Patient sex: F
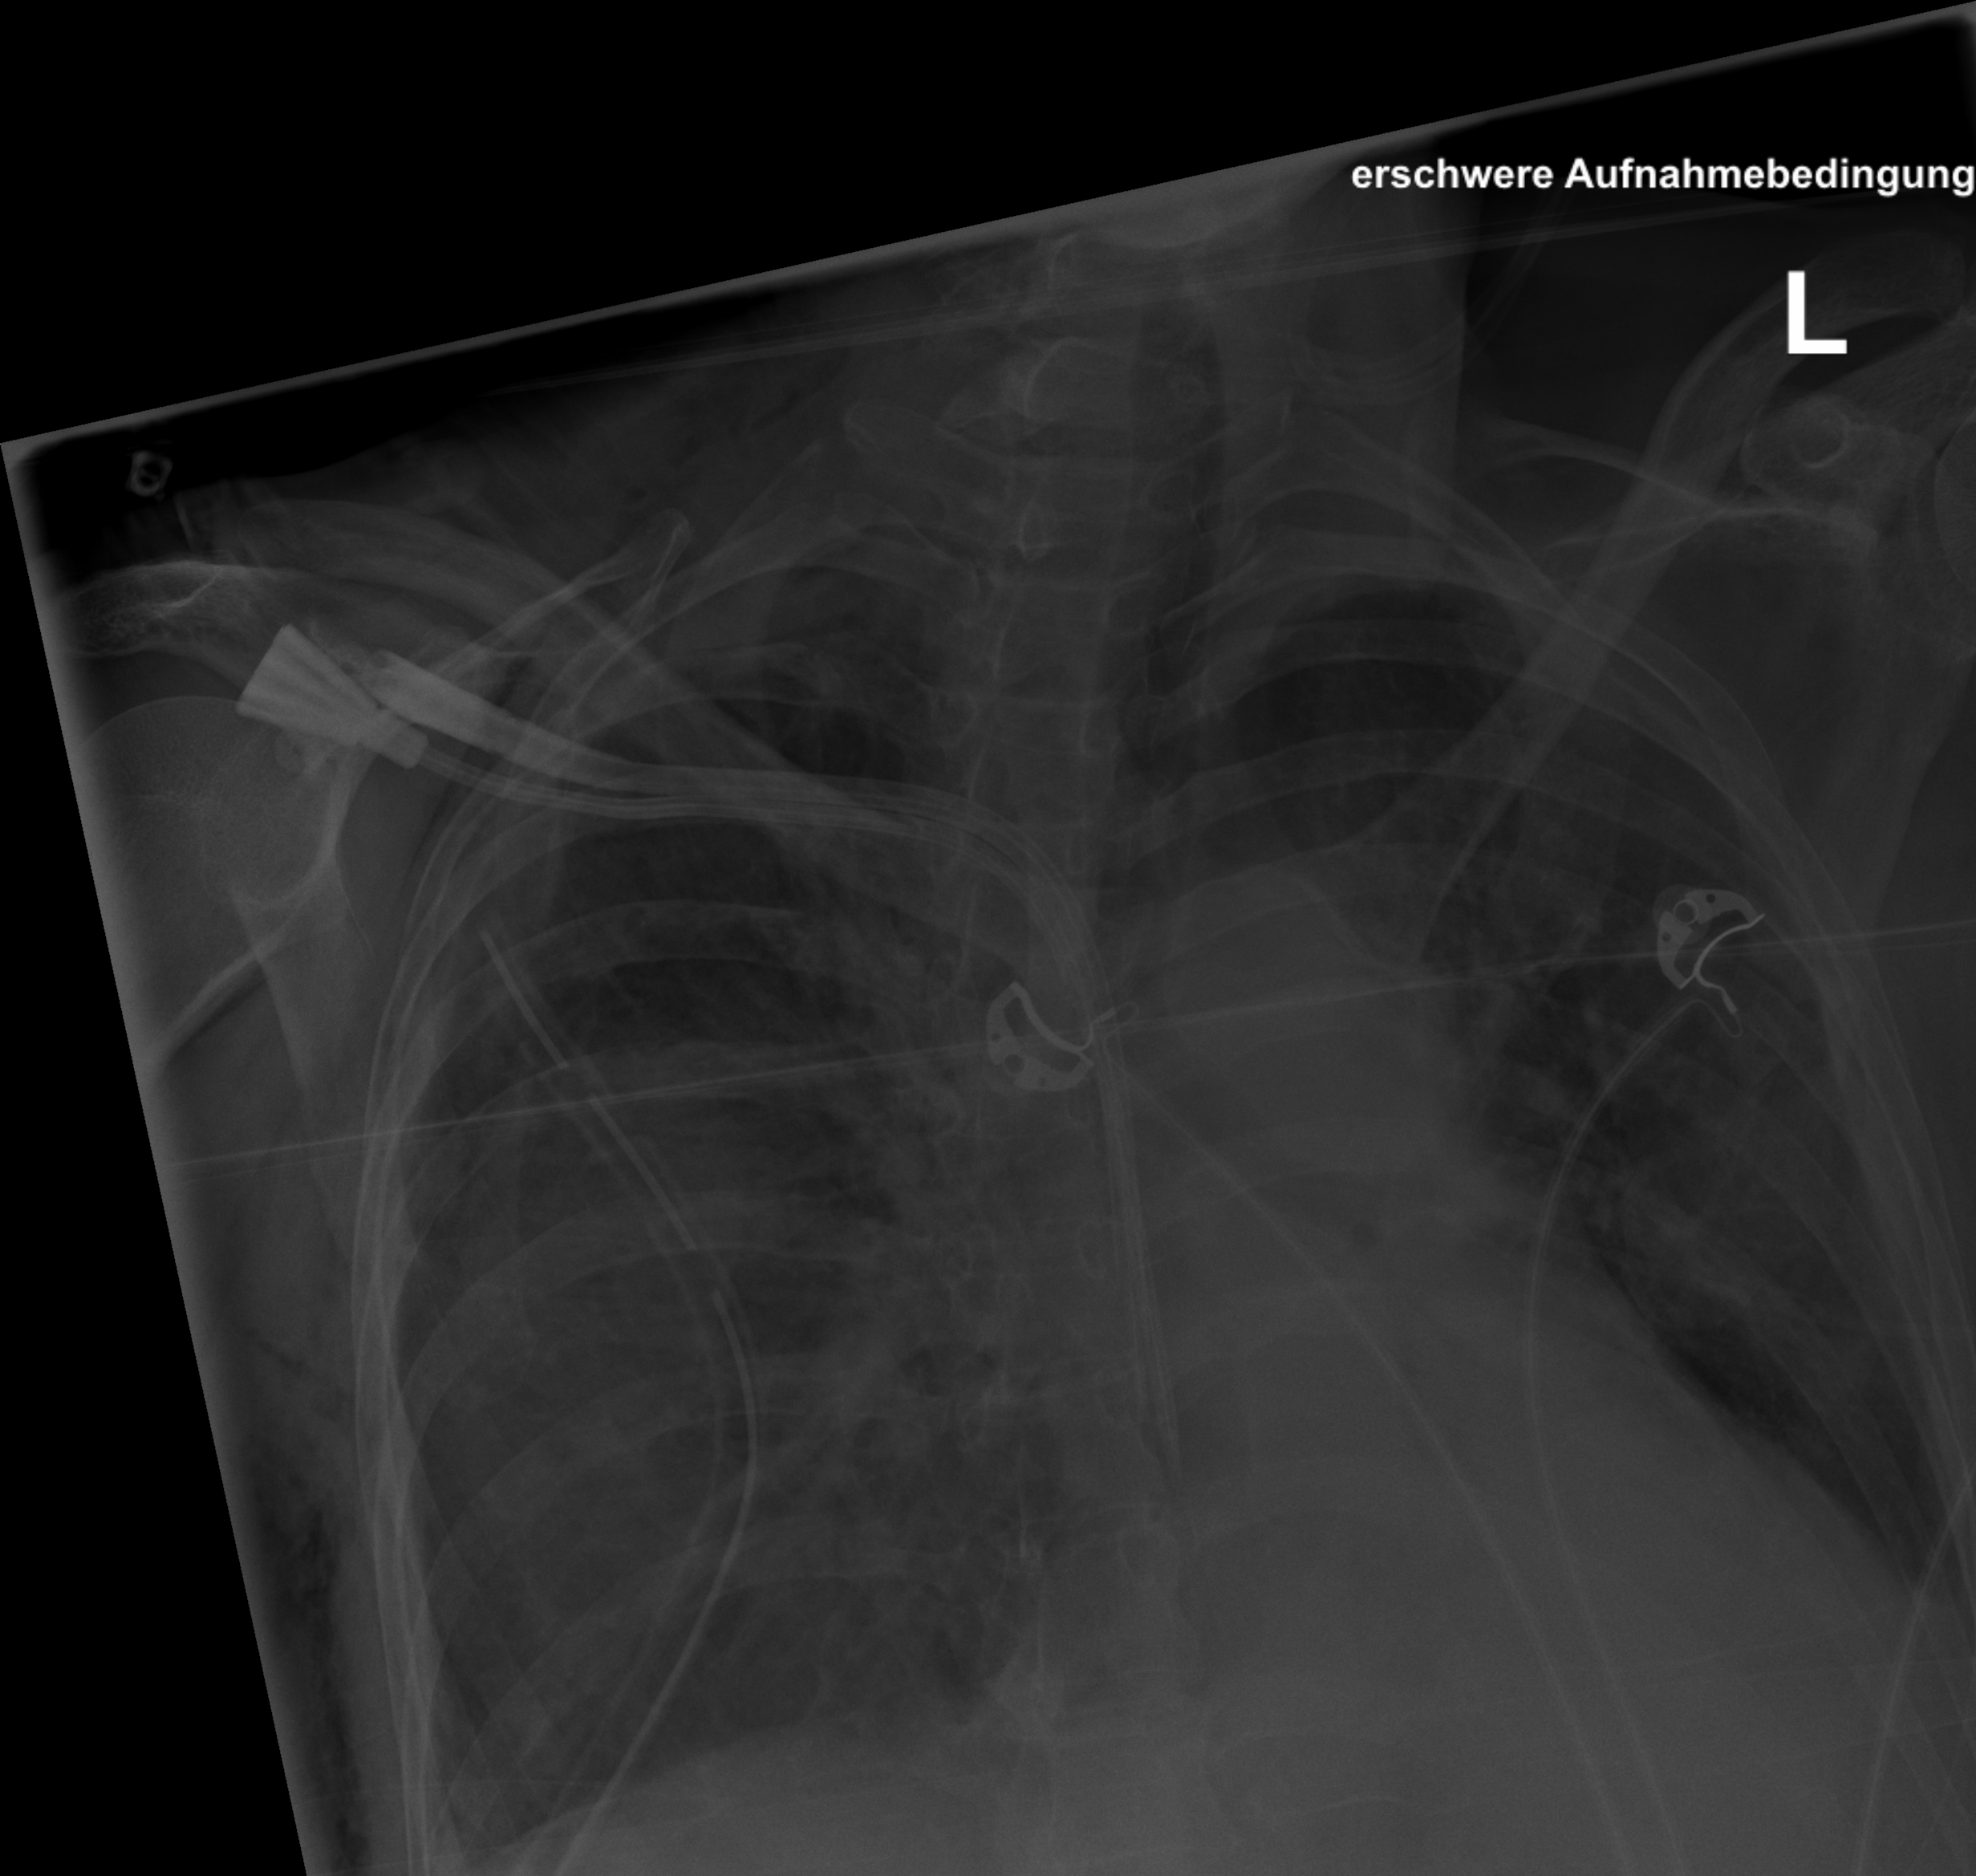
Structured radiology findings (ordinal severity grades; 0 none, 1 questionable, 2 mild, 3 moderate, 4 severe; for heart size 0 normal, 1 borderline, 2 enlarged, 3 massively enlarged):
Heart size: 0
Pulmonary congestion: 1
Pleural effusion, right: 2
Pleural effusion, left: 2
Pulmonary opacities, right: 2
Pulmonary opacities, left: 2
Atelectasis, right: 2
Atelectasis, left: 2